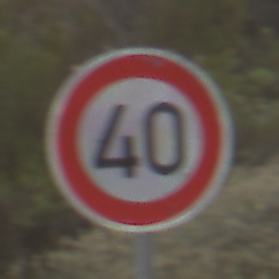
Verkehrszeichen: Geschwindigkeit40
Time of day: Midday
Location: Outdoor (Nature)
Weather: Overcast
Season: NotSpecified
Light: Natural